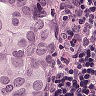
Metastatic tissue present: yes